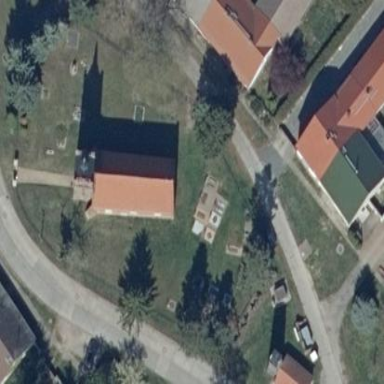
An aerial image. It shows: Graveyard.